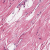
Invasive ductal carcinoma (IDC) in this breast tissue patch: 1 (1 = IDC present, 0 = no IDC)